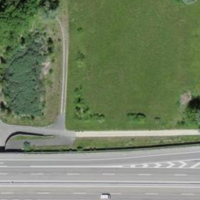
EUNIS habitat code: 57
Species observed at this site:
Phaneroptera falcata
Ruspolia nitidula
Vanessa cardui
Chorthippus brunneus
Polyommatus icarus
Maniola jurtina
Chorthippus biguttulus
Roeseliana roeselii